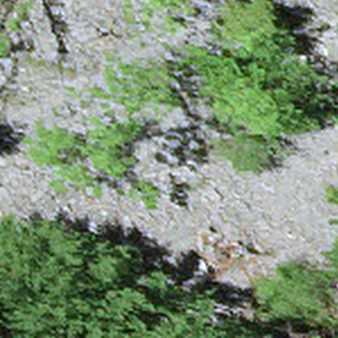
Label: other